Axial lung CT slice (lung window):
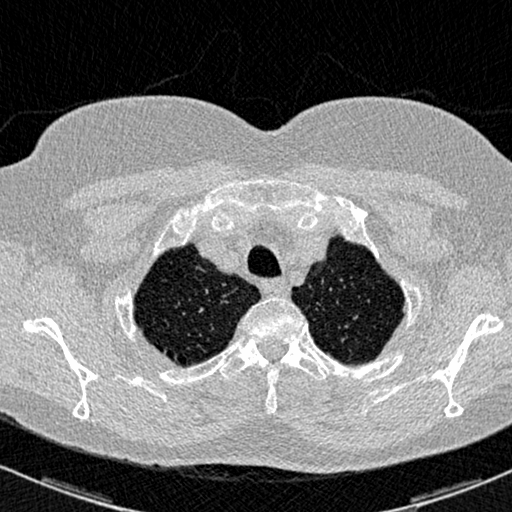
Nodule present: no